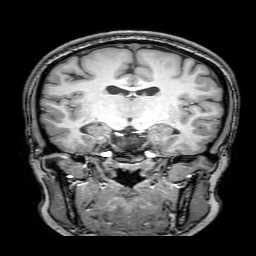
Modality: T1w
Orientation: sagittal